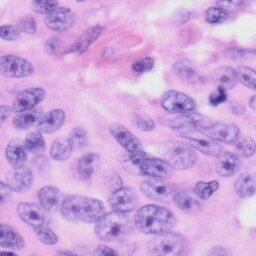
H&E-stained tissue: Skin